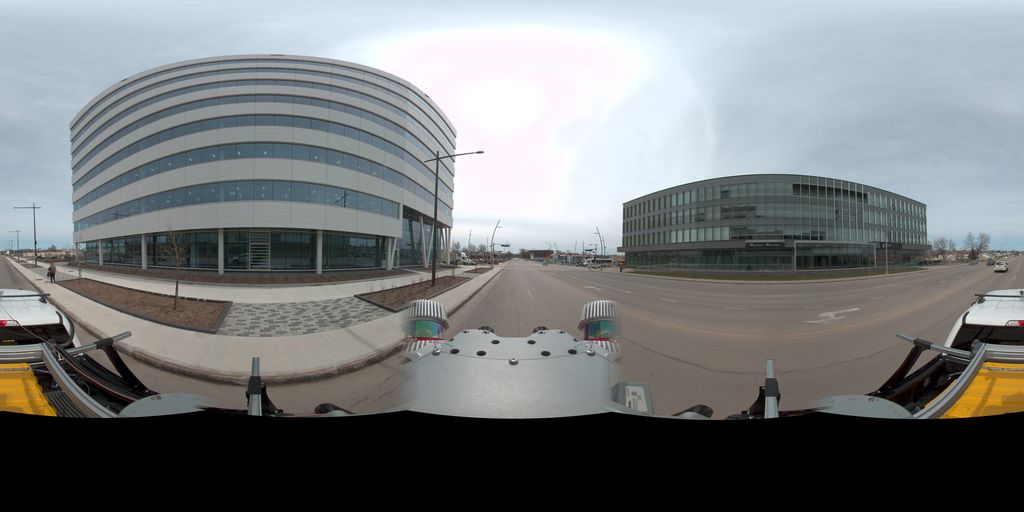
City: quebec_city